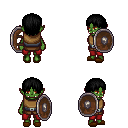
a pixel art fantasy rpg character, female body template, orc, green skin, leather chest armor, red pants, black plain hairstyle, brown slippers, shield, four views (front, back, left, right), 2x2 character sprite sheet, small pixel art, hard edges, no anti-aliasing